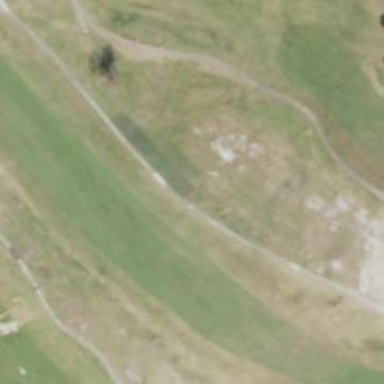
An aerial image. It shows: Area of rough grass used for golf.